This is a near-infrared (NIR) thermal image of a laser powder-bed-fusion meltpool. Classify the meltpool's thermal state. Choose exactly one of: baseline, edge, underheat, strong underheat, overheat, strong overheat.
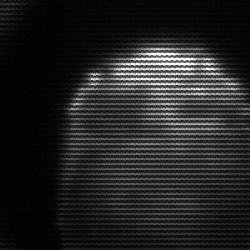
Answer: edge